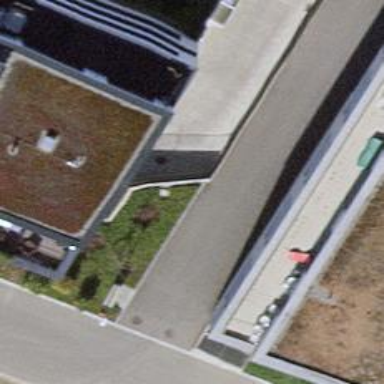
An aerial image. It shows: Parking entrance.